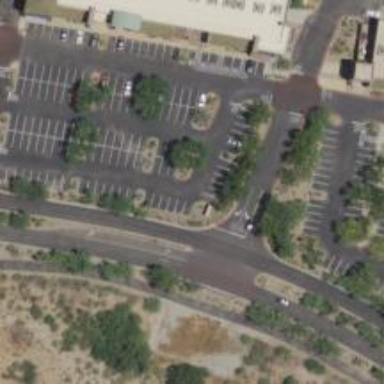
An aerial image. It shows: Asphalt road designated for service vehicles.